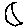
Label: moon